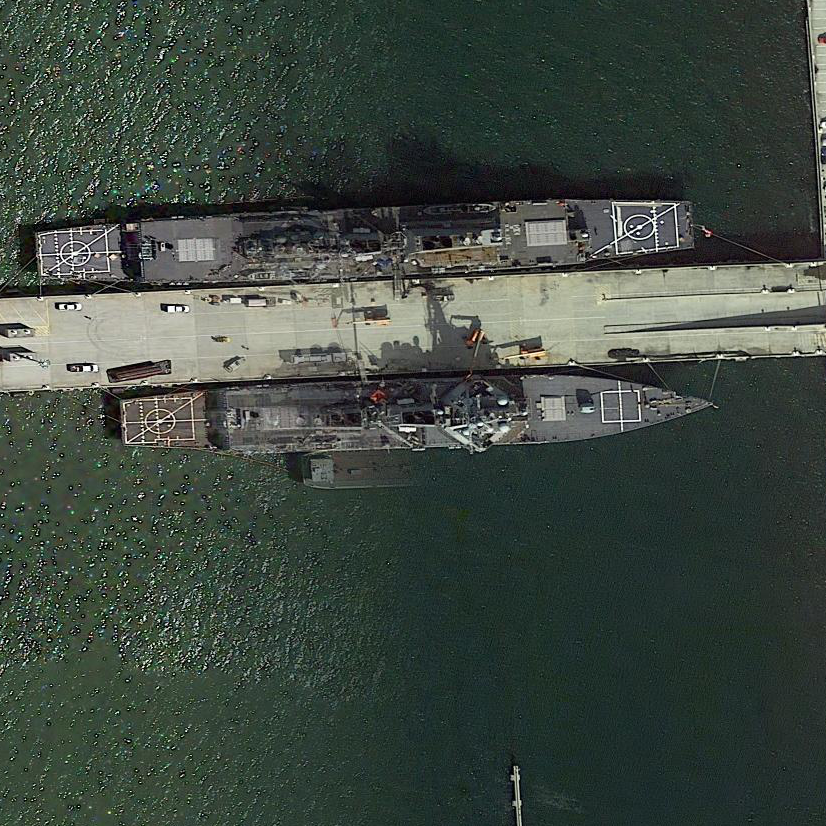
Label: destroyer